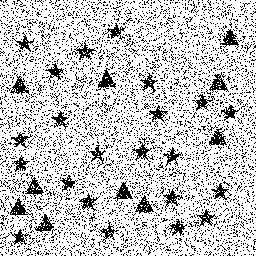
Squares: 0
Triangles: 10
Stars: 22
Total shapes: 32